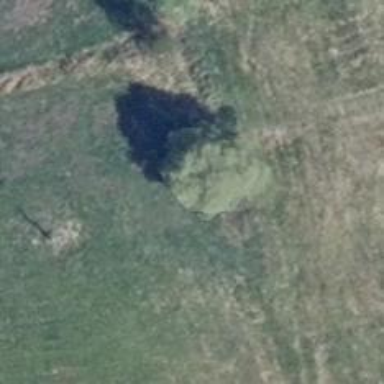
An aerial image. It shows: Deciduous tree with broadleaved leaves.